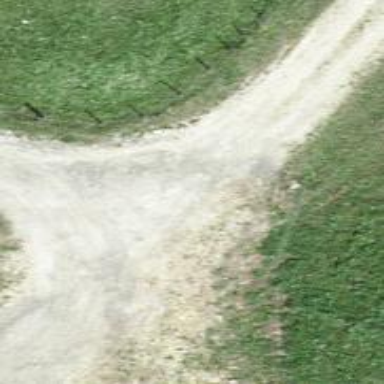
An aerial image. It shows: Compacted track with grade2 surface.